Question: I have the following text inside a Markdown file:
'''
- In order to free :
- Items no rateados por exp:
'''javascript
db.items.find({"detail.rc": {$lt: 20}, "dst": "v"}).count()
db.items.find({"detail.rc": {$lt: 20}, "dst": "b"}).count()
'''
- Items no rateados por exp y sin rat:
'''javascript
db.items.find({"detail.rc": {$lt: 20}, "dst": "v"}).count()
db.items.find({"detail.rc": {$lt: 20}, "dst": "b"}).count()
'''
'''
It looks like the image below when parsed, where green arrows suppose to have same level bullet, but the second one is highlighted. I just want it as the first one. How can I do that?

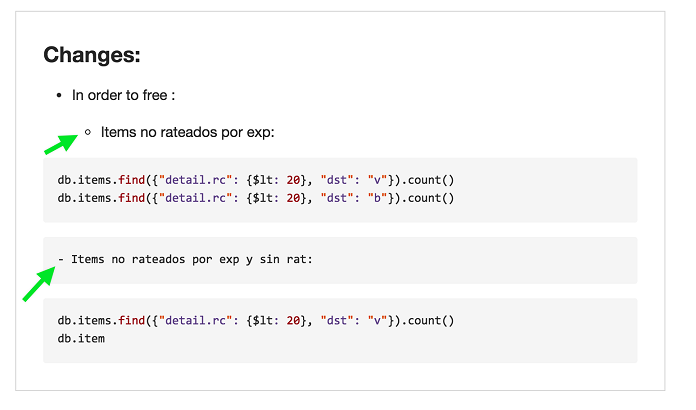
Answer: You just need to indent your code blocks with 4 spaces.